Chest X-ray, PA view. Patient: 62 years old, sex M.
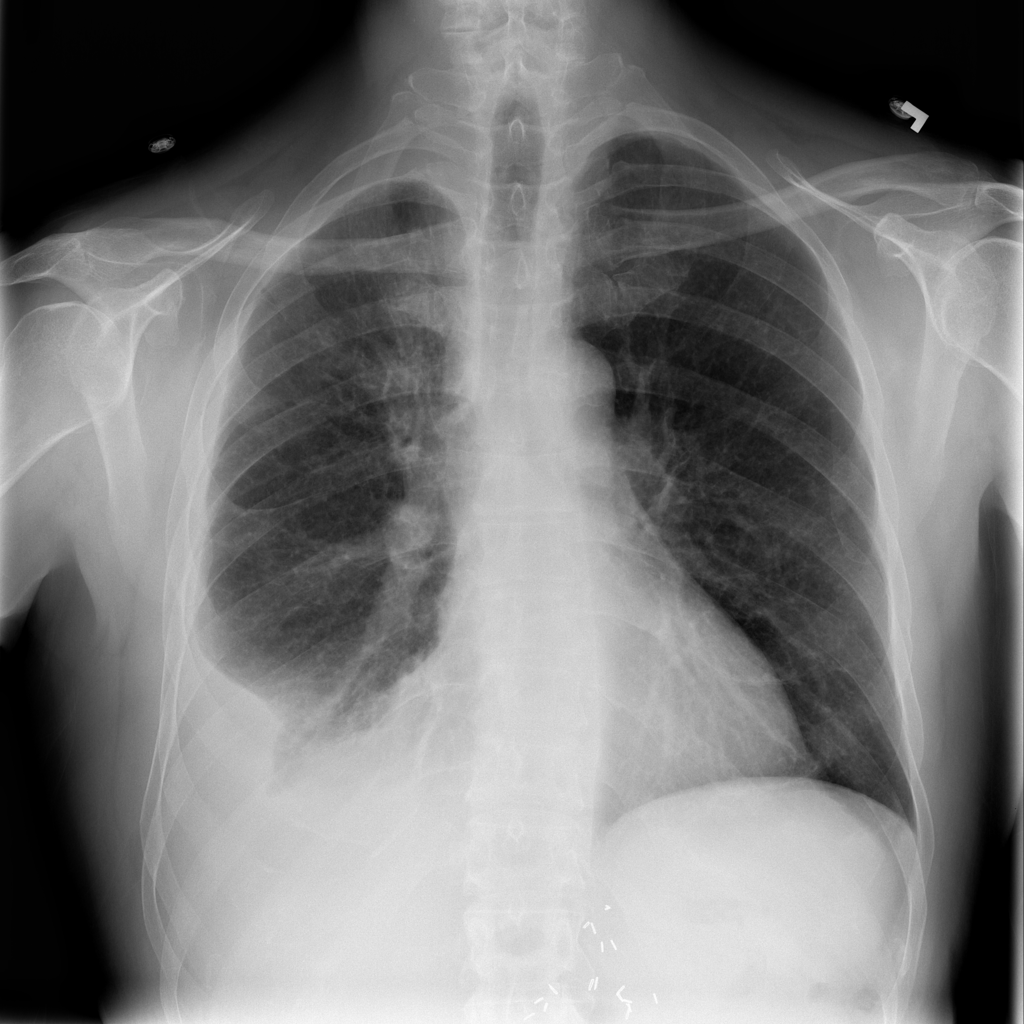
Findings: No Finding